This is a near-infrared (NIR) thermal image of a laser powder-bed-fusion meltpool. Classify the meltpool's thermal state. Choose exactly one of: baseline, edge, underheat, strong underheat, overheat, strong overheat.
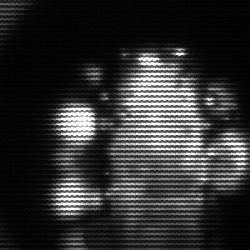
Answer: strong underheat